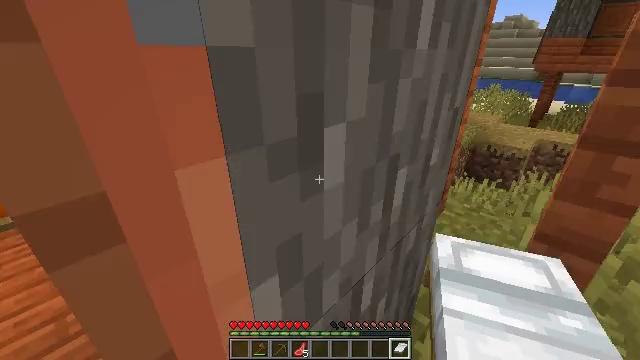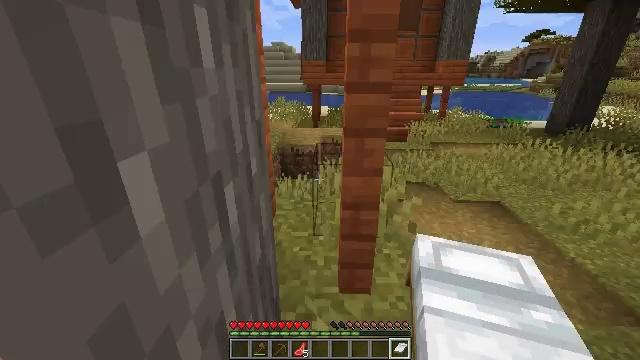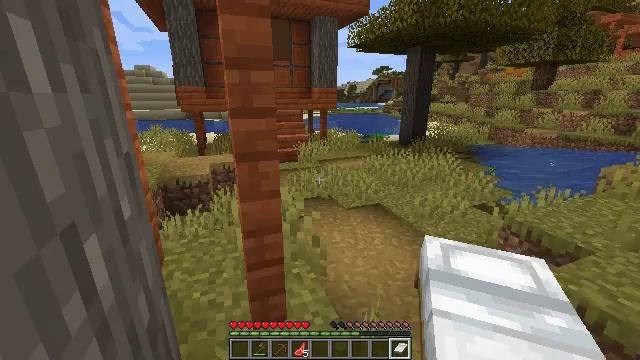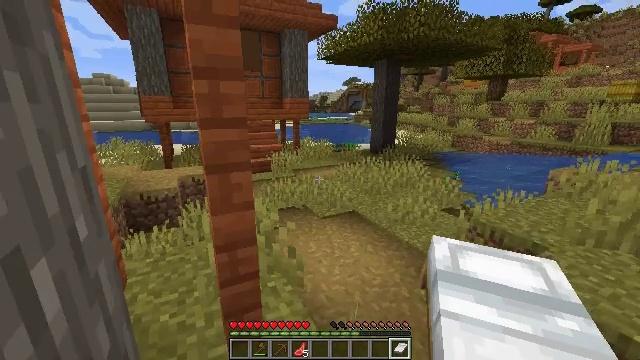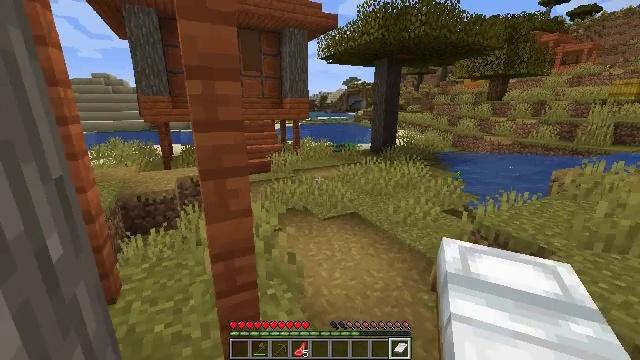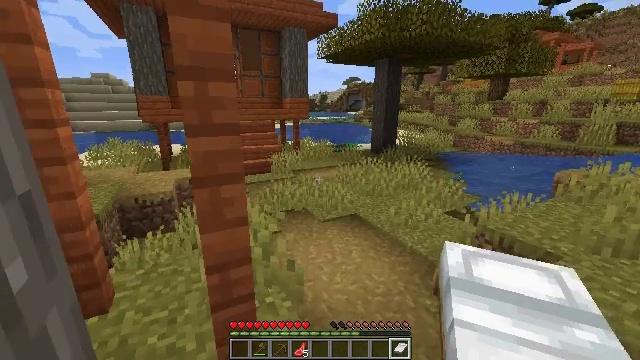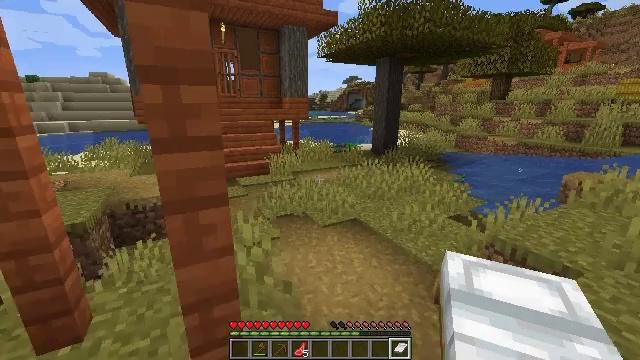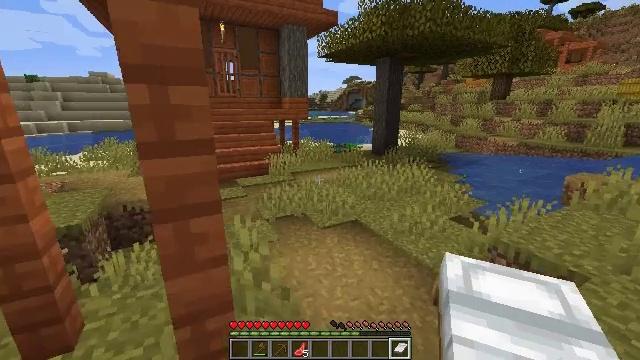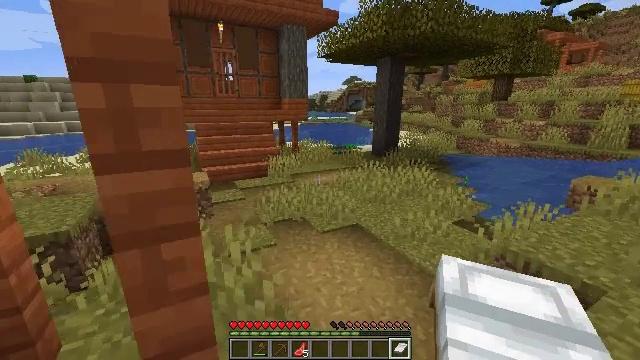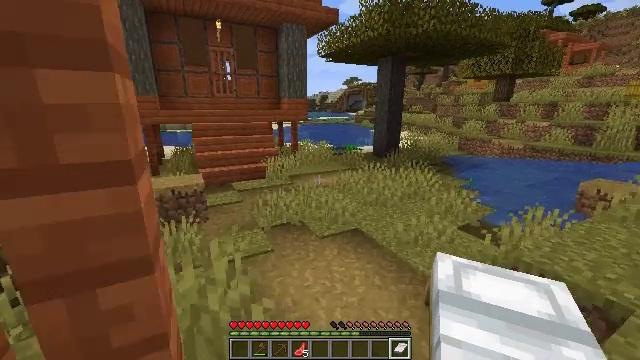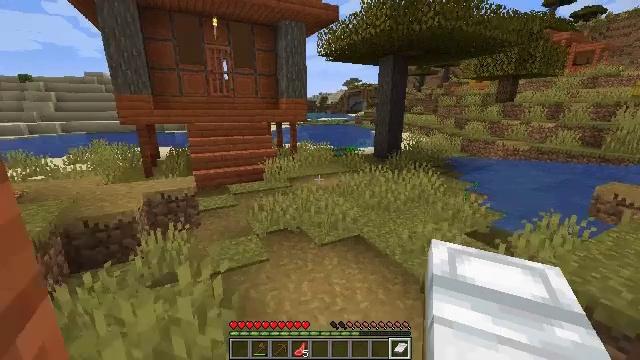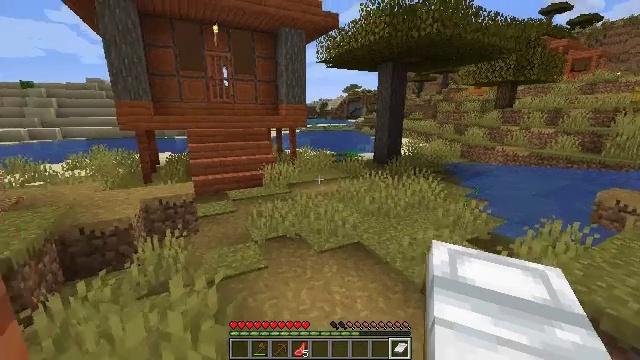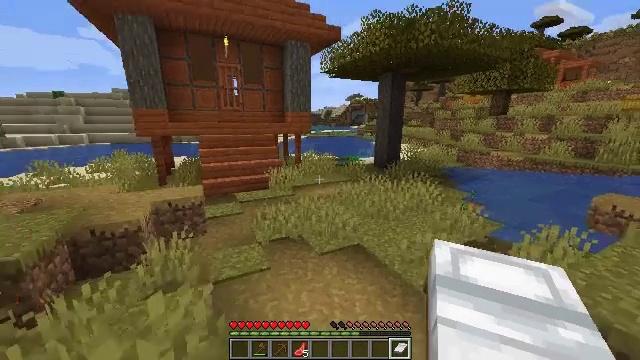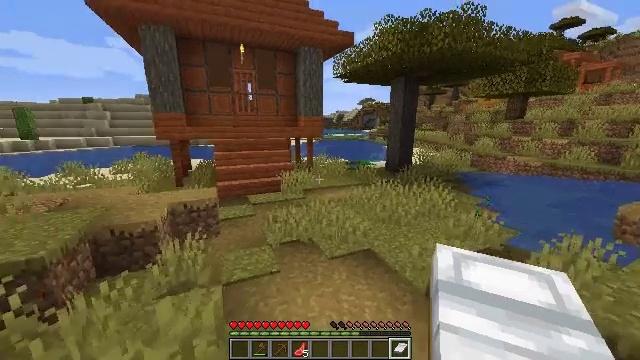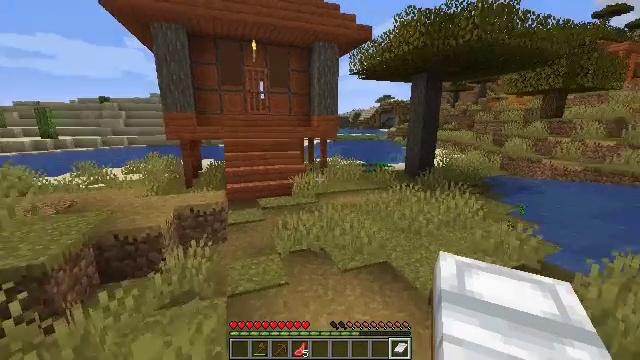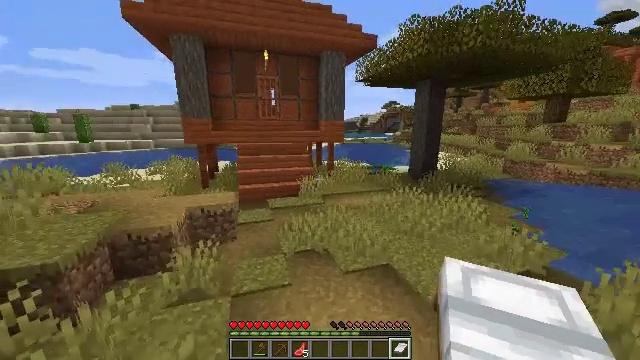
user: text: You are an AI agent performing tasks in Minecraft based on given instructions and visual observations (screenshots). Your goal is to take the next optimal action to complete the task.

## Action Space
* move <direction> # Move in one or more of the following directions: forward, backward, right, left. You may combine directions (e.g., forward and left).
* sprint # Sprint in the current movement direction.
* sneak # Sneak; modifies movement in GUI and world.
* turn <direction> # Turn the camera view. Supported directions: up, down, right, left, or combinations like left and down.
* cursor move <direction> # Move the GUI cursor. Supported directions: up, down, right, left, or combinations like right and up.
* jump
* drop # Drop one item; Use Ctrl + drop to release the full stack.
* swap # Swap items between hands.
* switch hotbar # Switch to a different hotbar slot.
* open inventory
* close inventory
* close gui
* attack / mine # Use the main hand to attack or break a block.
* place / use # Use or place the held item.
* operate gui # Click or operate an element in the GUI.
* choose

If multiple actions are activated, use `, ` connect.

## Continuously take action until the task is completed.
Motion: motion action
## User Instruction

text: Reclaim the smoker from the setup.
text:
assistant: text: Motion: turn right and up
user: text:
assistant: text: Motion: turn right and up
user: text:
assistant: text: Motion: turn right and up
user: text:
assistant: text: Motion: move forward
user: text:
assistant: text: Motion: move forward
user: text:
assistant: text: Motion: move forward
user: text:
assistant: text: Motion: move forward
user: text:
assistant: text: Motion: move forward
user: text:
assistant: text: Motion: move forward
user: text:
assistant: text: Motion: move forward
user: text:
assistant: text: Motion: move forward, sprint, turn up
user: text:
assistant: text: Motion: move forward, sprint, turn left
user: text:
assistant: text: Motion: move forward, sprint, turn left
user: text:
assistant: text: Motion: move forward and move right, sprint, turn left
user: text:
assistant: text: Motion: move forward and move right, turn left
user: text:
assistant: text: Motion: move forward and move right, turn left
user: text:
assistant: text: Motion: move forward and move right
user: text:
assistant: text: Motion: move forward
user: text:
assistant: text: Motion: move forward
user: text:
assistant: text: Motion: move forward
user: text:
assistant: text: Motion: move forward, sprint, turn left
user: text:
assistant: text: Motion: move forward, sprint, turn left
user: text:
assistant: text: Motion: move forward, sprint
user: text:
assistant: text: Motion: move forward, sprint, turn left
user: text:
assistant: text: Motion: move forward
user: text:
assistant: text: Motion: move forward
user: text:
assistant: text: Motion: move forward
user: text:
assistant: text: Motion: move forward
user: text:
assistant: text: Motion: move forward, turn left and up
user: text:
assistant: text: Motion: move forward, turn left and up